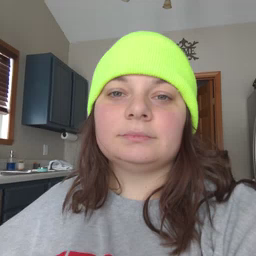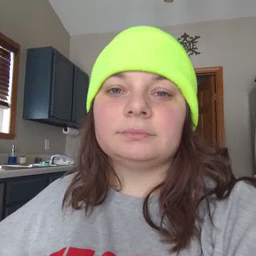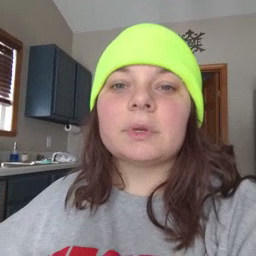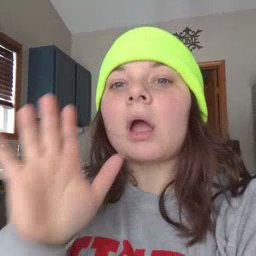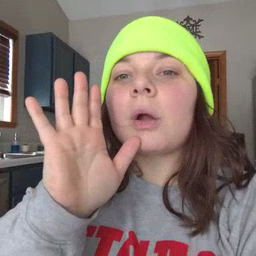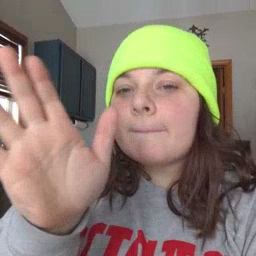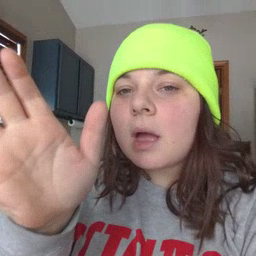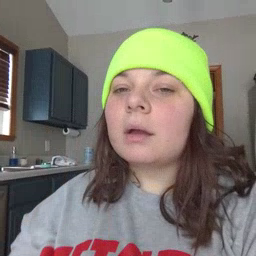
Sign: grandma